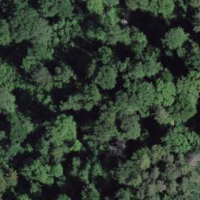
EUNIS habitat code: 53
Species observed at this site:
Fagus sylvatica